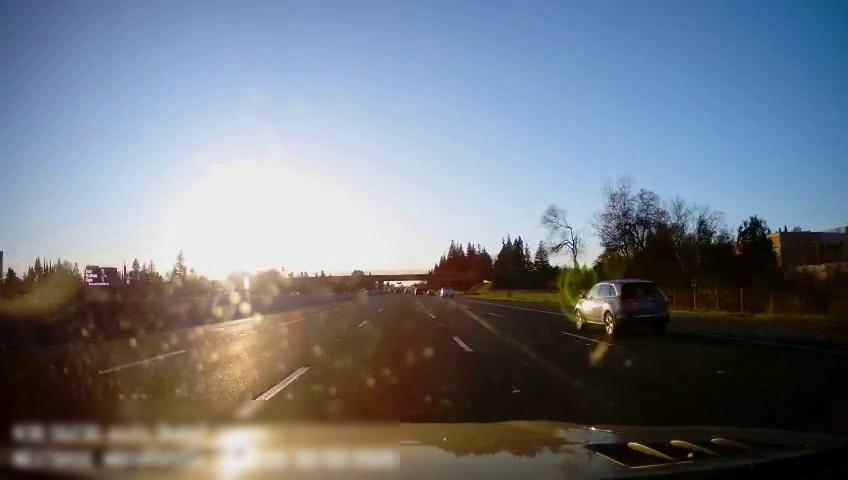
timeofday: Day
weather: Sunny
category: Drivable Space
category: Vehicles | Car
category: Vehicles | Truck
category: Vehicles | SUV
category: Lanes | Alternate Lane
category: Lanes | Alternate Lane
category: Lanes | Current Lane
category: Lanes | Current Lane
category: Lanes | Alternate Lane
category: Lanes | Alternate Lane